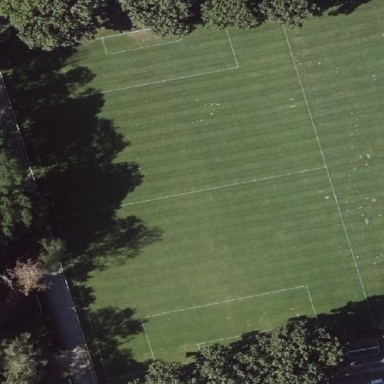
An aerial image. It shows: Soccer pitch with grass surface for leisure land.